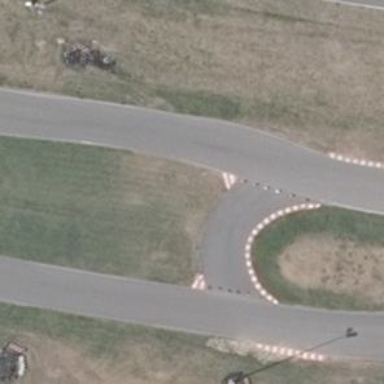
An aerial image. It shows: Service raceway for karting sports.